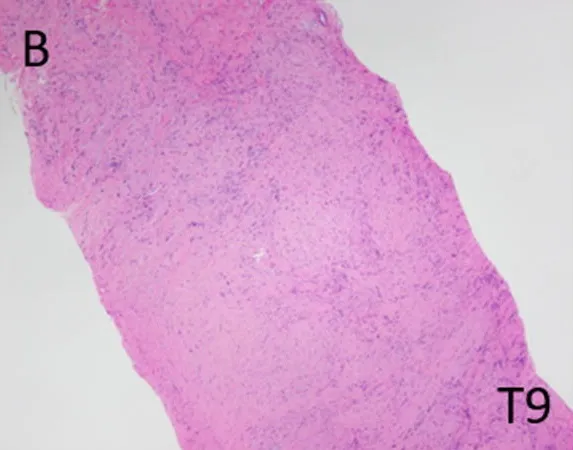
Staining of Specimens. Histopathologic features of the T9 biopsy and intraoperative femur stabilization specimens, indicated in lower right corners. B; The tumor is predominantly made up of irregular spindle cells. HE x40.
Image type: pathology (h&e)